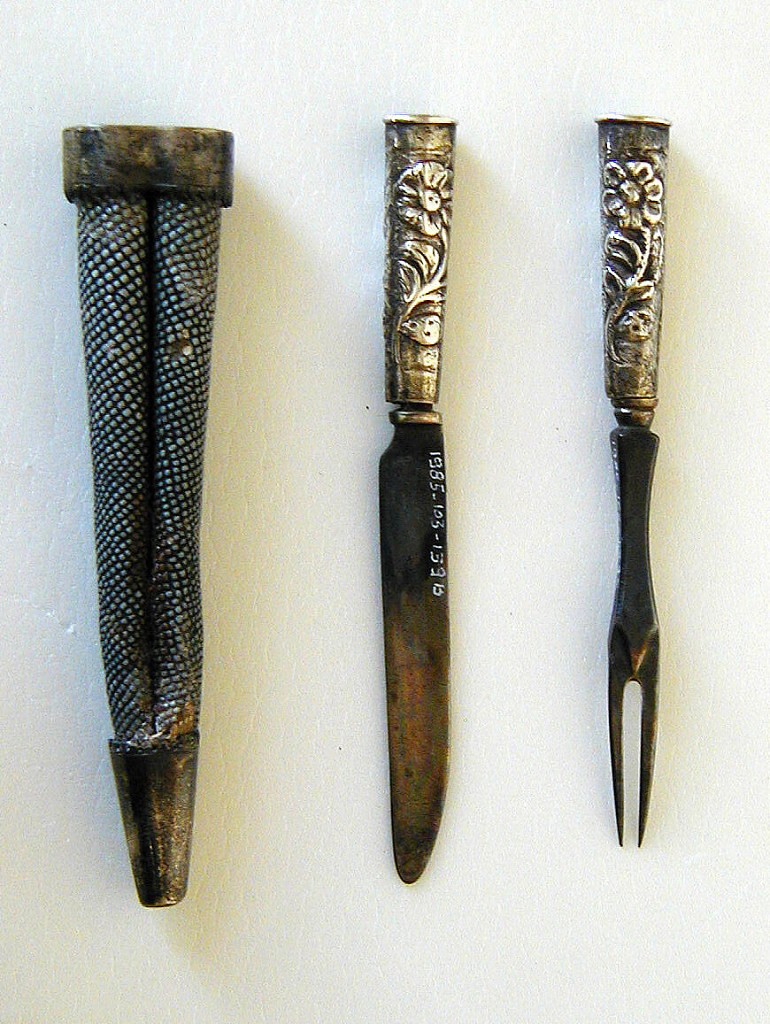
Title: Case from Traveling Cutlery Set
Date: ca. 1730
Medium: sharkskin, silver, wood
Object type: case
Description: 1985-103-139-a/c: Two curved, pointed tines. Square neck, waisted in...;     1985-103-139-a: Sharkskin case for two implements. Plain silver mo...;     1985-103-139-b: Knife with steel blade with straight lower edge, u...;     1985-103-139-c: Fork with two curved, pointed tines. Square neck, ...